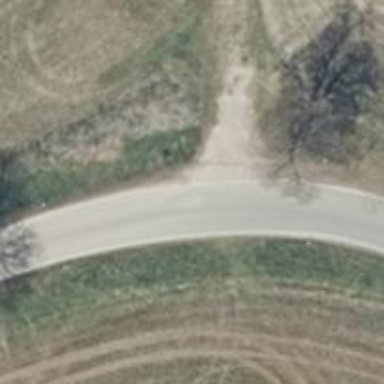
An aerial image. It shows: Secondary road with asphalt surface.